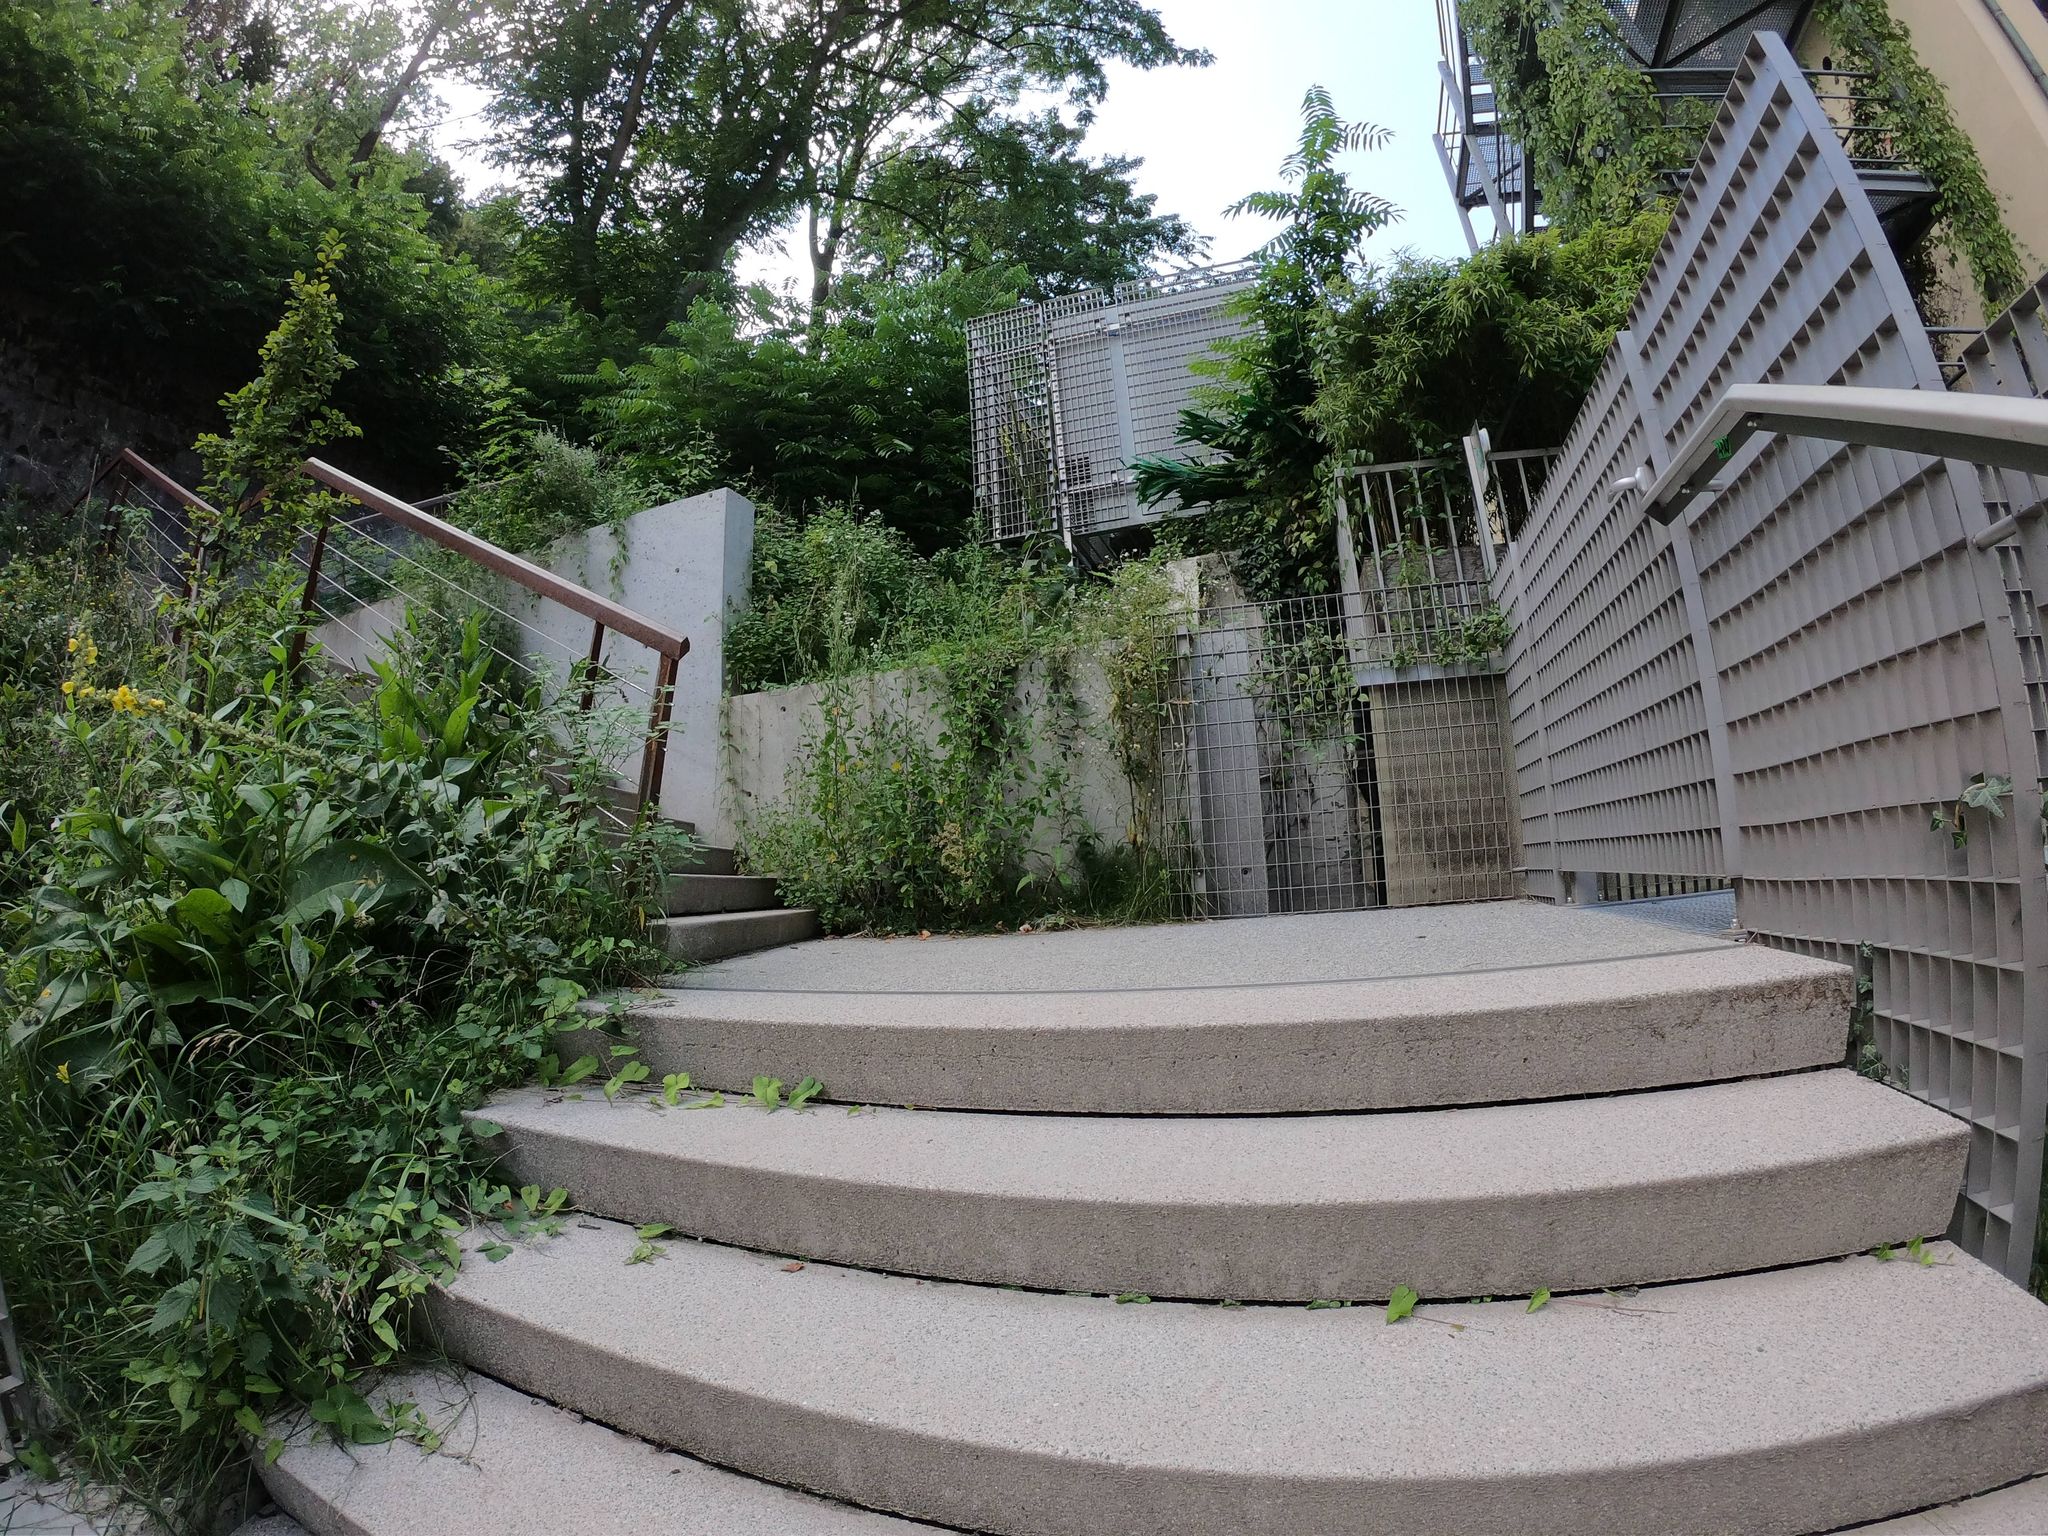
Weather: clear
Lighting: day
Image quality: good
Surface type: walking surface
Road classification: elevator
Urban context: urban centre
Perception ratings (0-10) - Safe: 4.16, Lively: 3.59, Beautiful: 8.03, Boring: 4.59, Depressing: 4.65, Wealthy: 4.59